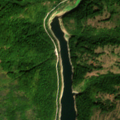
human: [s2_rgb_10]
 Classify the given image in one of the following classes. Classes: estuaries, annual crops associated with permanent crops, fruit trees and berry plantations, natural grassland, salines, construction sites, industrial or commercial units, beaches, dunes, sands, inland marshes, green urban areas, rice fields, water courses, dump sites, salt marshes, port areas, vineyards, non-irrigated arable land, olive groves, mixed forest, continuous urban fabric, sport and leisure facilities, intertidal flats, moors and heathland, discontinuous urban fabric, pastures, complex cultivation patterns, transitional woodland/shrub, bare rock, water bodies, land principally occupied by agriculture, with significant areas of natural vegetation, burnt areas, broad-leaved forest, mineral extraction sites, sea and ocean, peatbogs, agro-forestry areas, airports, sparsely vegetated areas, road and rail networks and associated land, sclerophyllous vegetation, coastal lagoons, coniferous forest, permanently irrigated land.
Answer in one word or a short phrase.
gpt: broad-leaved forest, natural grassland, transitional woodland/shrub, water bodies